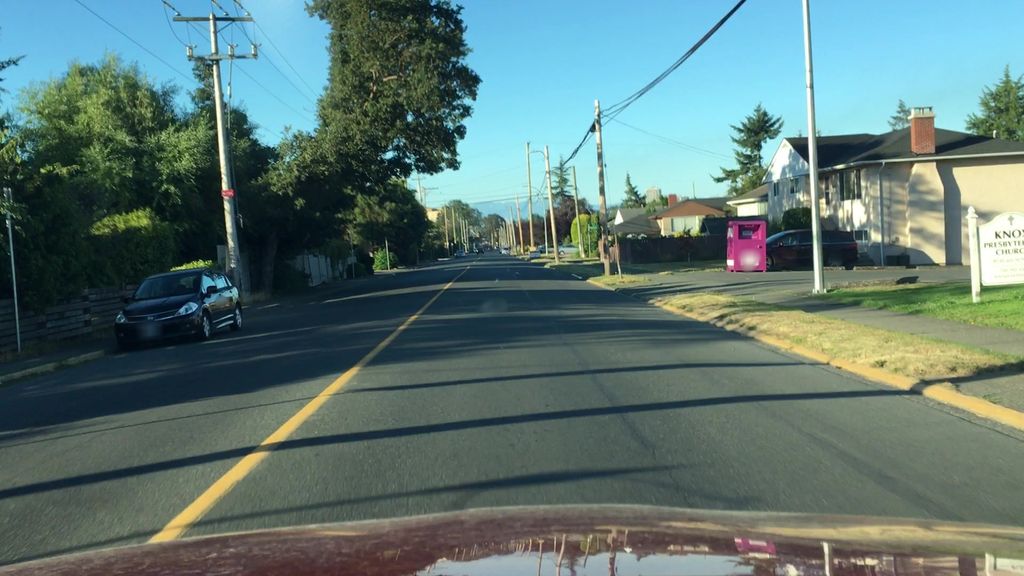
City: victoria